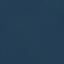
Land use / land cover: SeaLake